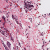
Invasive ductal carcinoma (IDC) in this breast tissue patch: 1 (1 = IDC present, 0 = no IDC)